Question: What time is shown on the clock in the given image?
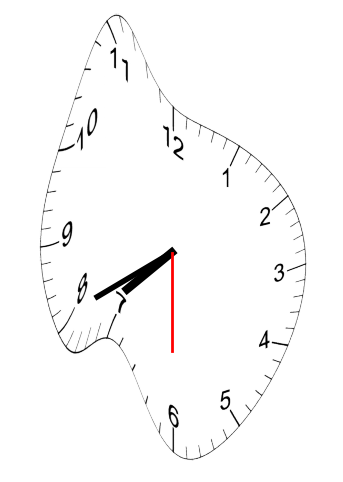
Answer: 07:40:30